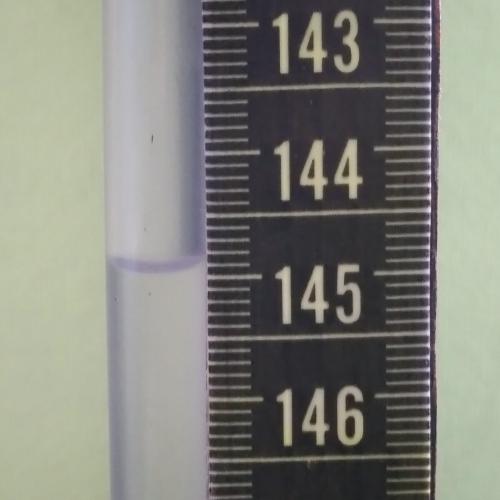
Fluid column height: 144.9 cm